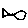
Label: fish